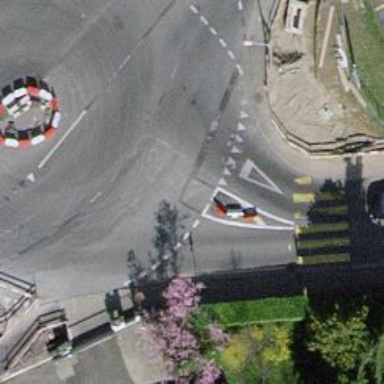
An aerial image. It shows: Road with traffic signals.